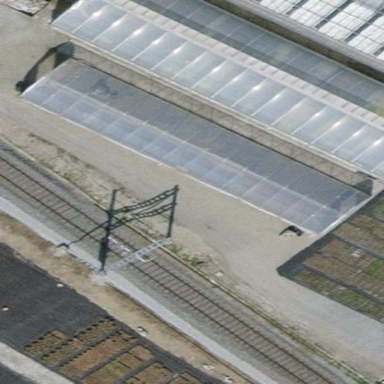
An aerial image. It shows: Greenhouse.